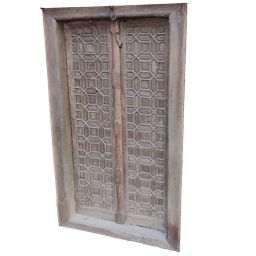
Label: architecture